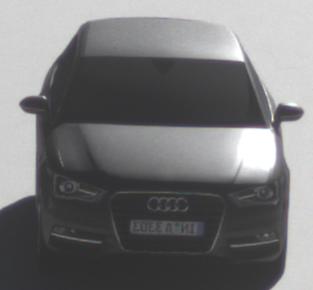
Make: Audi
Model: A3 1.2 TFSI
Detailed model: A3 (8V)
Model produced from: 2013/02
Model produced until: 2014/05
Doors: 3
Color: gray
Road condition: dry road
Daytime: morning or afternoon
Contrast: high contrast